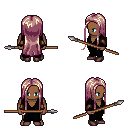
a pixel art fantasy rpg character, male body template, human, dark skin, gray robe, red pants, white blonde extra-long hairstyle, leather bracers, maroon shoes, spear, four views (front, back, left, right), 2x2 character sprite sheet, small pixel art, hard edges, no anti-aliasing